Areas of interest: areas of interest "Logistics and Express Delivery"
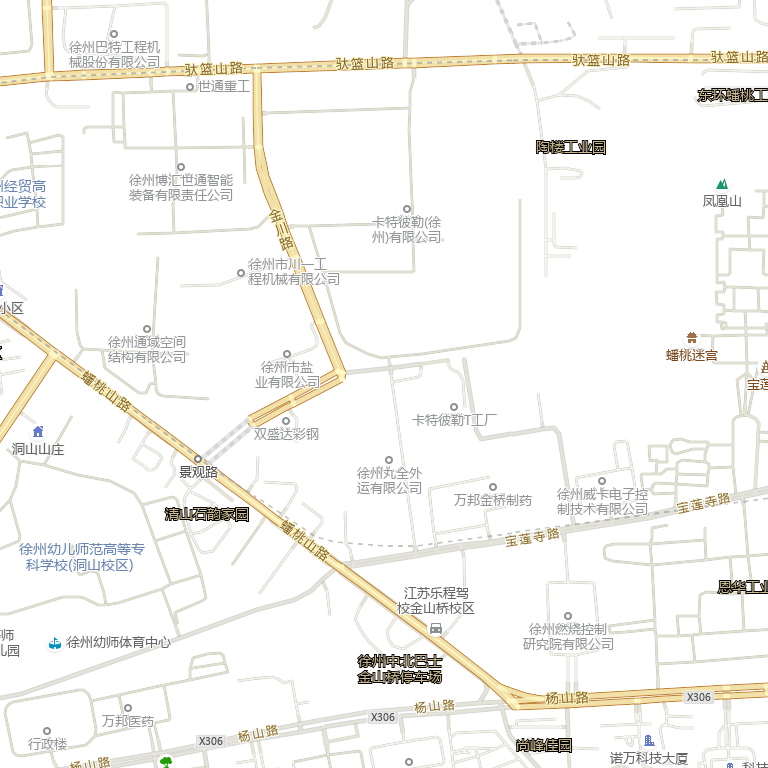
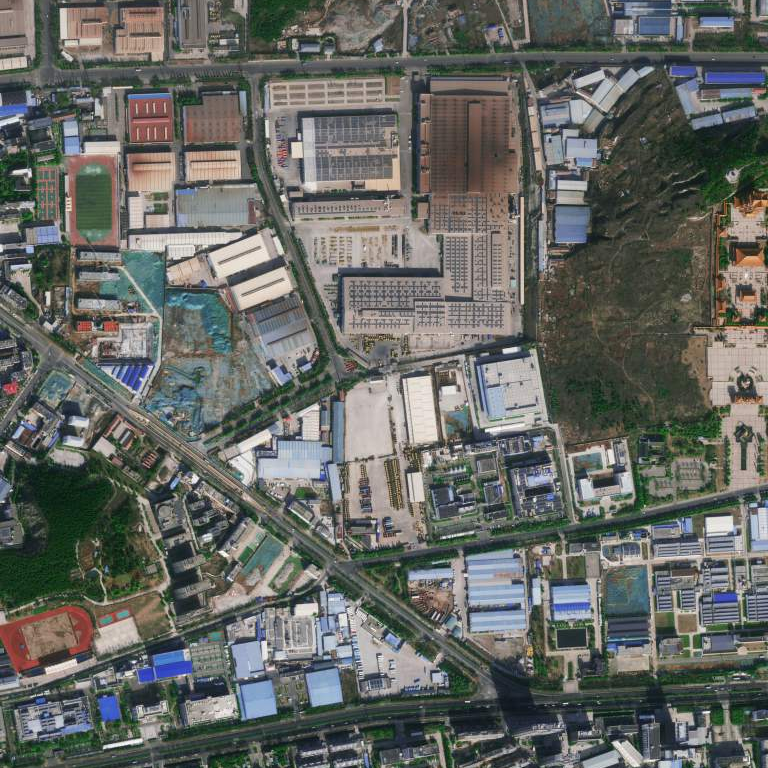